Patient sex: M
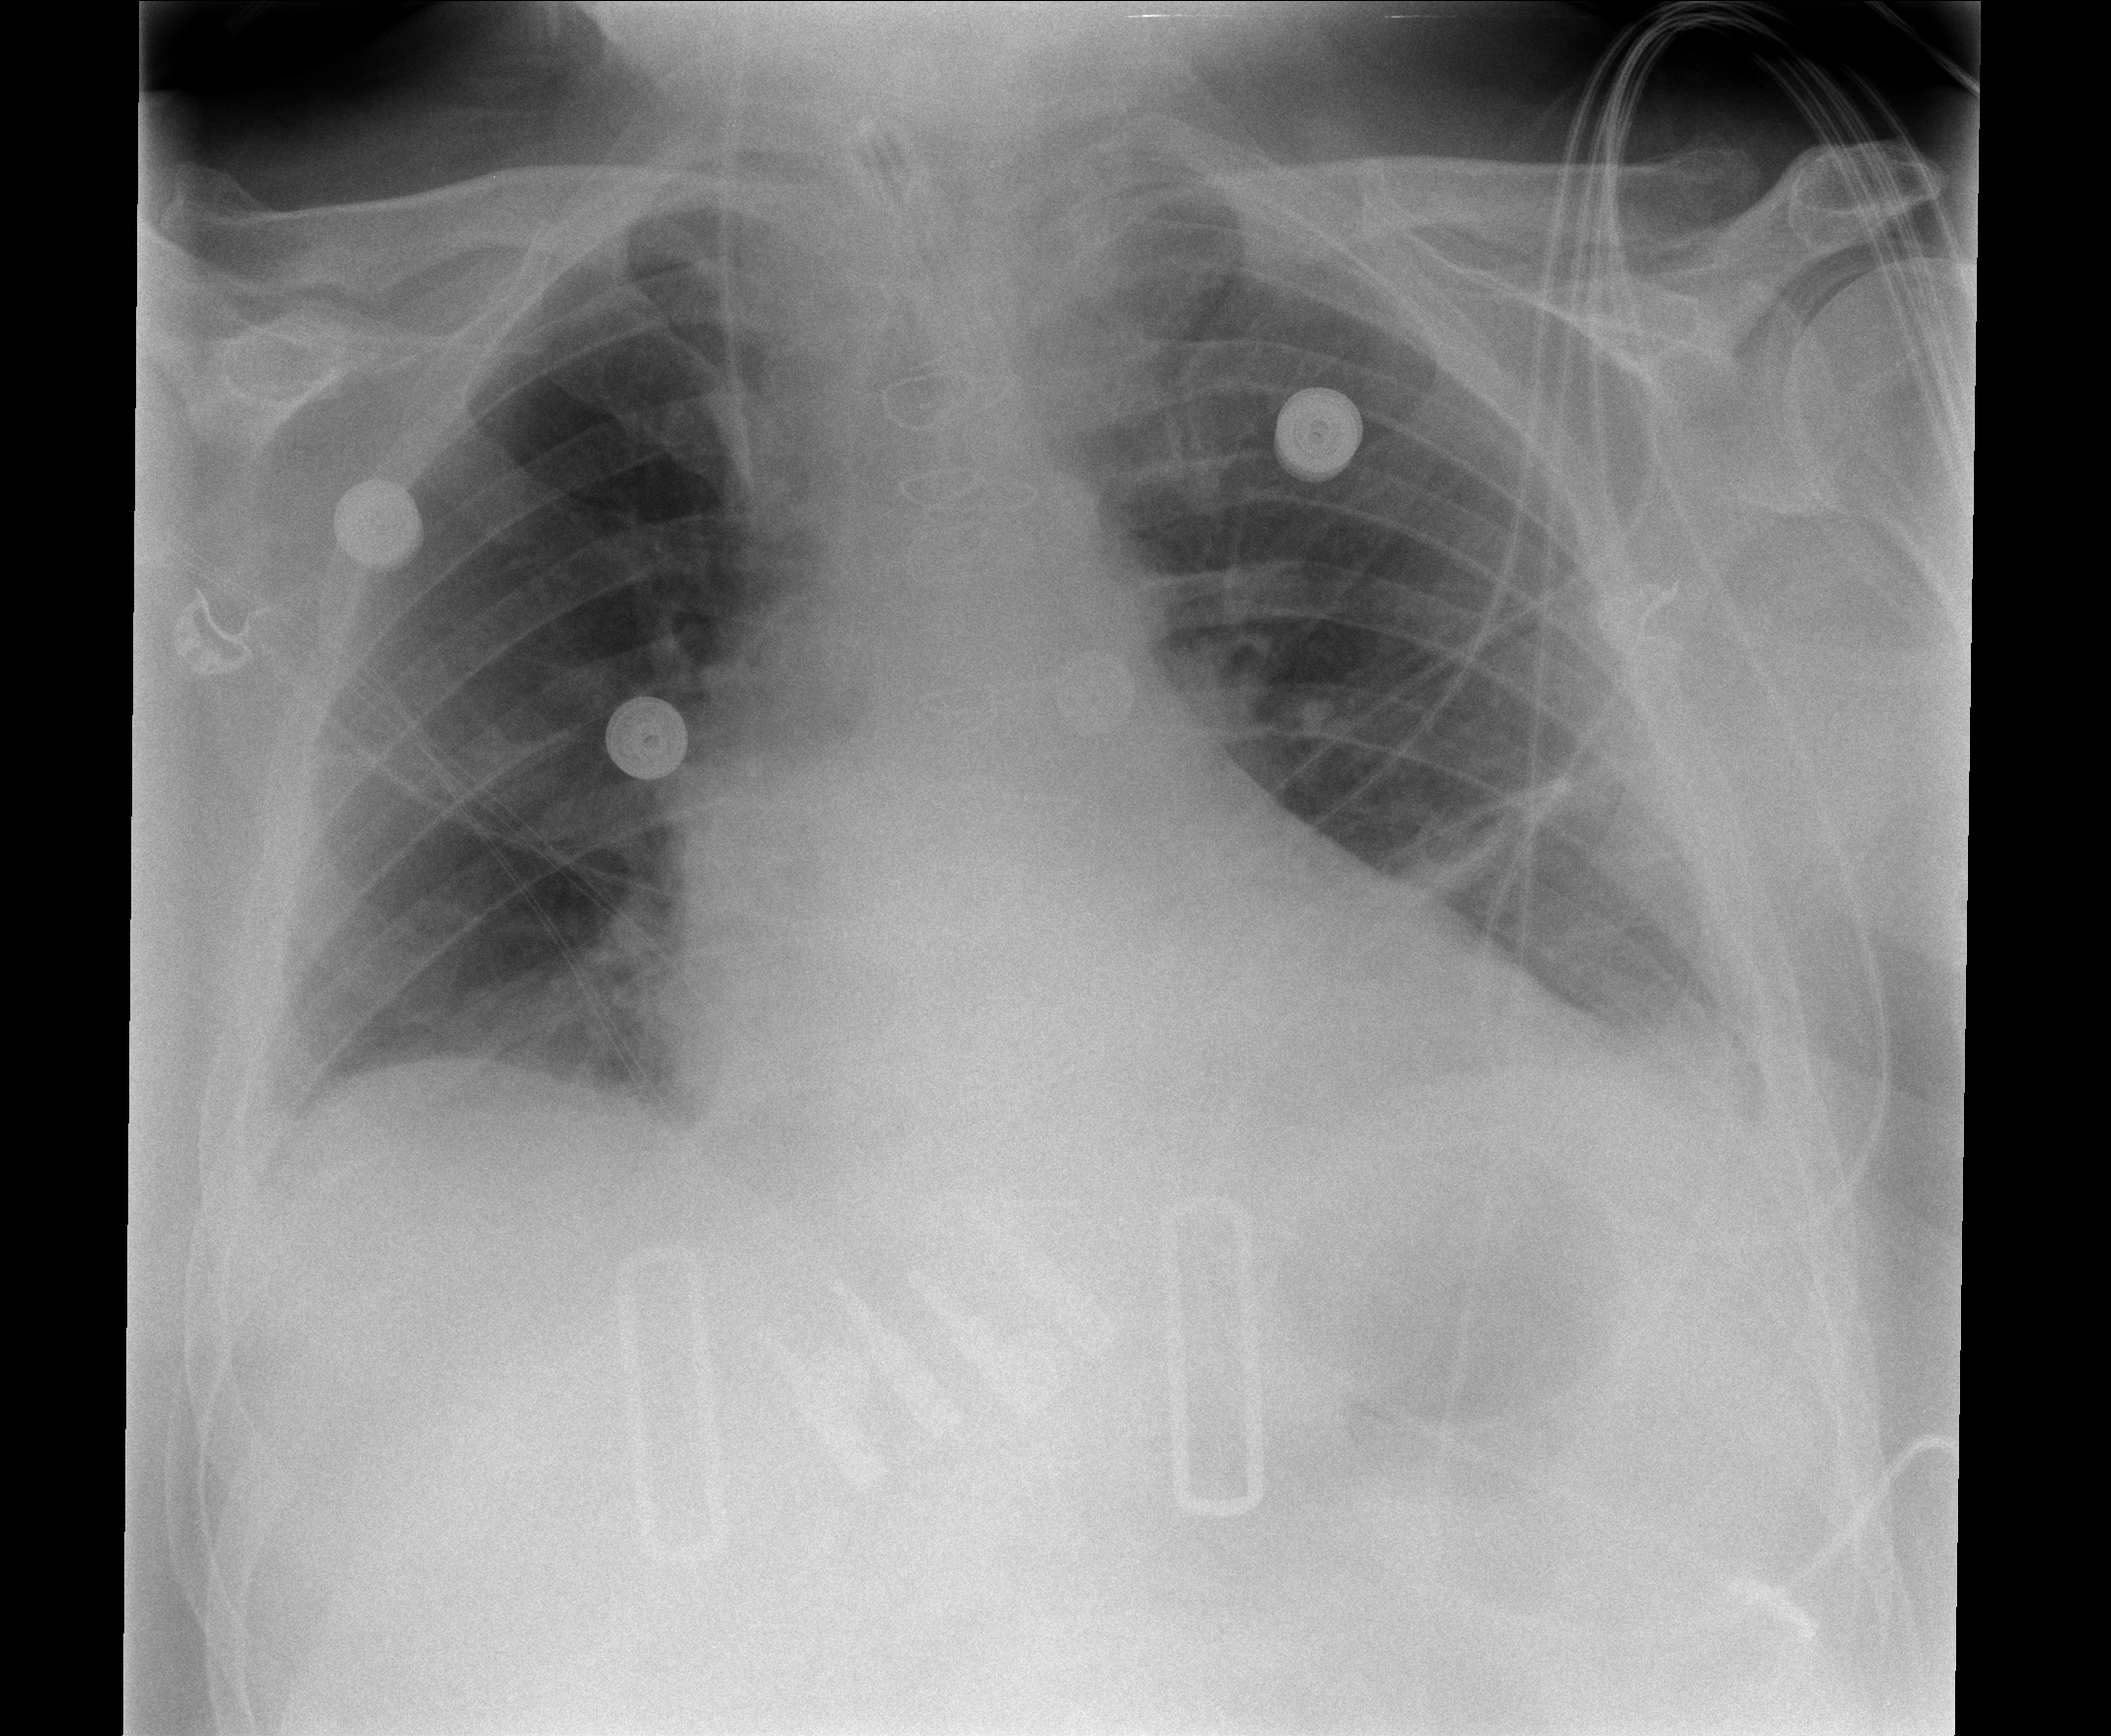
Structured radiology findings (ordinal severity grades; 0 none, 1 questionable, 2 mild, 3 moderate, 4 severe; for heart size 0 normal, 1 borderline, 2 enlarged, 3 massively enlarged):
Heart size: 0
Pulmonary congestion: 0
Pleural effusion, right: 1
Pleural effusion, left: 1
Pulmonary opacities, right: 0
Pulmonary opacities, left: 0
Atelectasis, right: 2
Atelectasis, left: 2